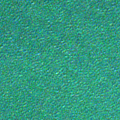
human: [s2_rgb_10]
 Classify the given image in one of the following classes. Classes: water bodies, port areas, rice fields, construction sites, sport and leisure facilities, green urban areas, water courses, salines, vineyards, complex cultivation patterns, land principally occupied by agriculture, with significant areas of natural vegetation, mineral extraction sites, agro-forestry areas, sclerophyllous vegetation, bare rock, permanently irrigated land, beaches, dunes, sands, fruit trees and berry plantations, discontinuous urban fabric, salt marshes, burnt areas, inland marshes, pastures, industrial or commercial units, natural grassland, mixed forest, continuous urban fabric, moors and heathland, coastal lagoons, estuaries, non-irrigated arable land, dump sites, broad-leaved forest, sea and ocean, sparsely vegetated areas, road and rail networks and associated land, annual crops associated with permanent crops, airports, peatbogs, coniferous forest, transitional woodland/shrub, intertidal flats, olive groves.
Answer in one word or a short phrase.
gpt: sea and ocean